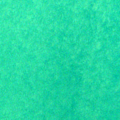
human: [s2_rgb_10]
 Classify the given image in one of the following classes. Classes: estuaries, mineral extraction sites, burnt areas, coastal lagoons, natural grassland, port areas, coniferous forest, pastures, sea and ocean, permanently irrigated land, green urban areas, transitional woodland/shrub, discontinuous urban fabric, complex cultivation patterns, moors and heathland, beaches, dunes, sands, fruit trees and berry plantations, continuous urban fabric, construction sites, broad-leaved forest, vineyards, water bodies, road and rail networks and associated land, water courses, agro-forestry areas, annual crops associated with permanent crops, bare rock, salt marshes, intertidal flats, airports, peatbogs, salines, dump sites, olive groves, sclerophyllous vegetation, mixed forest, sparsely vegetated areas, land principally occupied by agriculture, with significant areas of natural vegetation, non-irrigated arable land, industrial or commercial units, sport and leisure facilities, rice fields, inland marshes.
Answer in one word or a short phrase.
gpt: sea and ocean